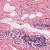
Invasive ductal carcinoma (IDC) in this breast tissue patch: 0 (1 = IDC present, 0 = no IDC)